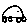
Label: car